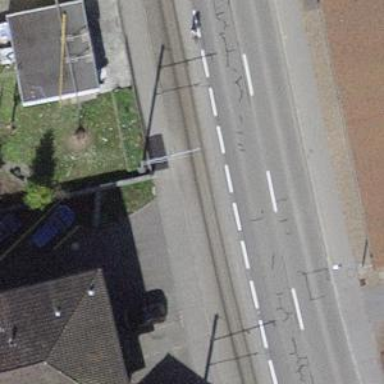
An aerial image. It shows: Railway level crossing.